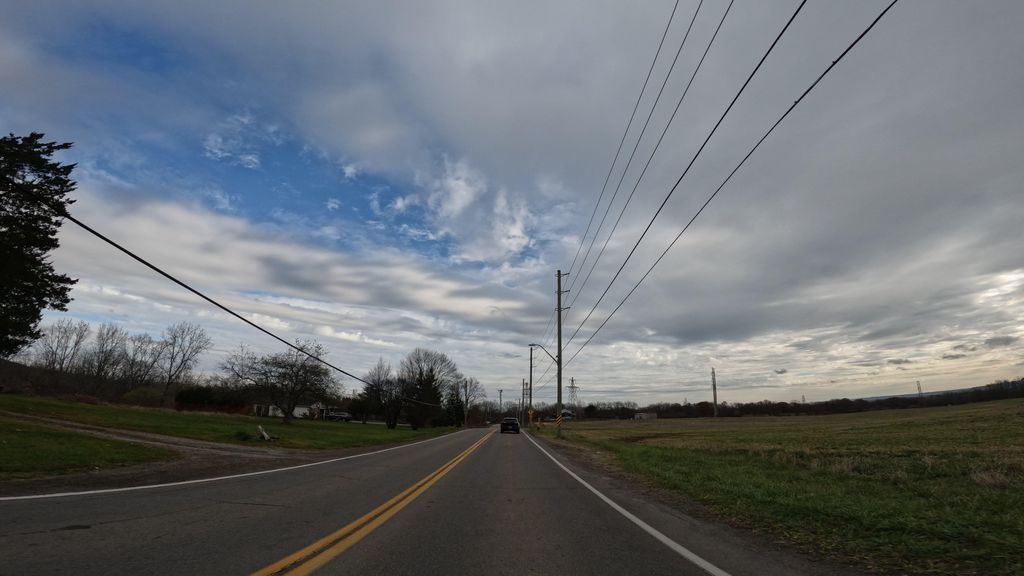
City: hamilton